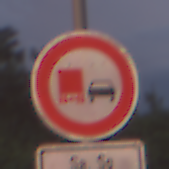
Verkehrszeichen: UeberholverbotKraftfahrzeuge
Zusatzzeichen unten: ZeitangabenMitBeschraenkungAufWochentage9
Umgebung: Outdoor, Urban
Tageszeit: SunriseSunset
Wetter: PartlyCloudy
Licht: Natural
Jahreszeit: NotSpecified
Kontrast: LowContrast